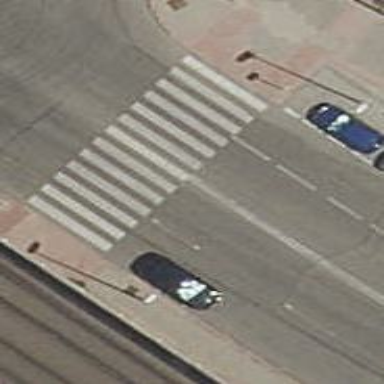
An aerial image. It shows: Footway with zebra crossing.